Question: I have implemented full calendar with default view as agendaWeek. My motive here is to get date and time of clicked slot in calendar. So as an implementation I have done below code in calendar.js file:
'''
dayClick: function (date, allDay, jsEvent, view) {
var now = new Date();
var targetDate = new Date();
targetDate.setDate(targetDate.getDate() + 10);
if ((date.setHours(0, 0, 0, 0) < now.setHours(0, 0, 0, 0)) || (date.setHours(0, 0, 0, 0) > targetDate.setHours(0, 0, 0, 0))) {
alert("Wrong slot of booking!!!");
}
else {
console.log(date);
alert(date.getDate()+','+ (date.getMonth()+1) +',' + date.getYear());
}
},
'''
So in console it shows me date correct but time is 00:00:00.

So it would be great if anyone help me in this issue.
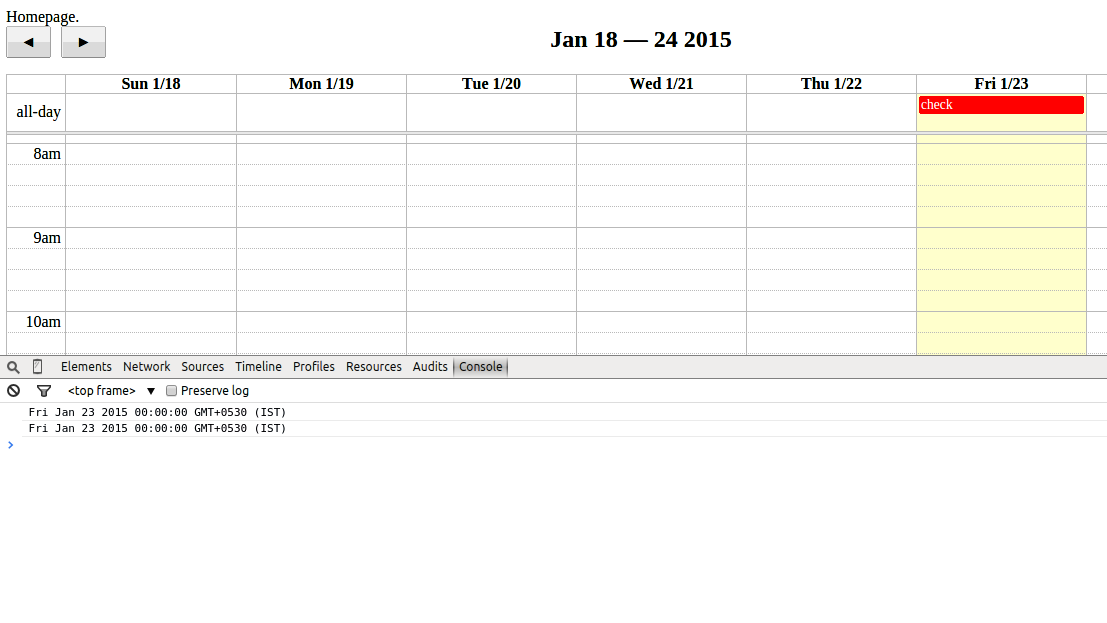
Answer: You're getting clicked date and time from "date" parameter and you are setting is to (0,0,0,0) through following function.
'''
date.setHours(0, 0, 0, 0)
'''
Get a clone of that variable and use it to check for your conditions.
Make sure you clone that variable not just passing the reference. I hope that will solve your issue.